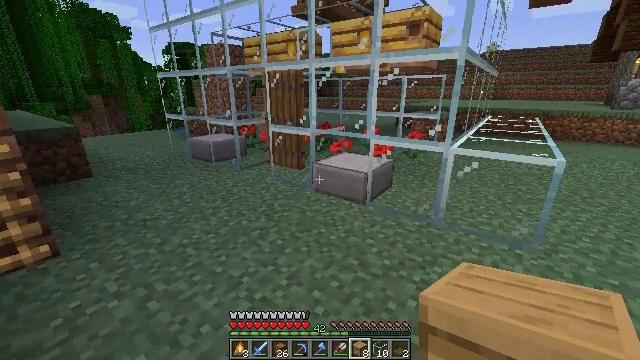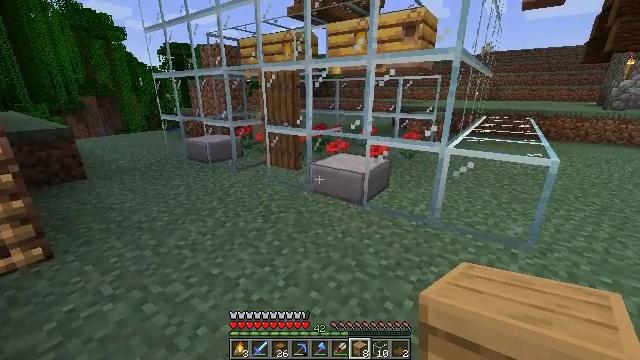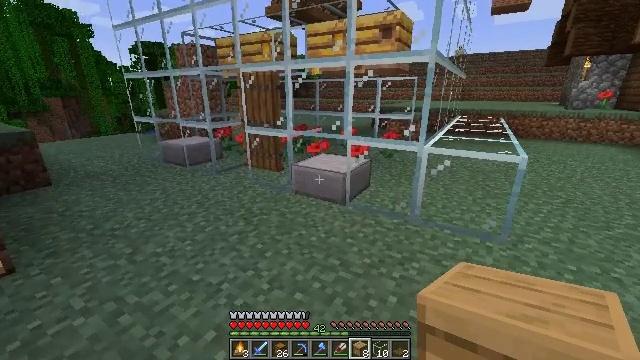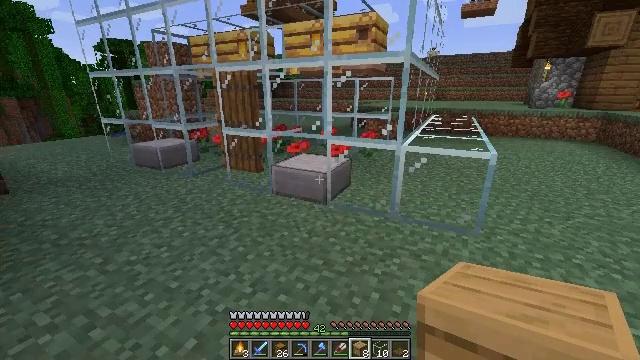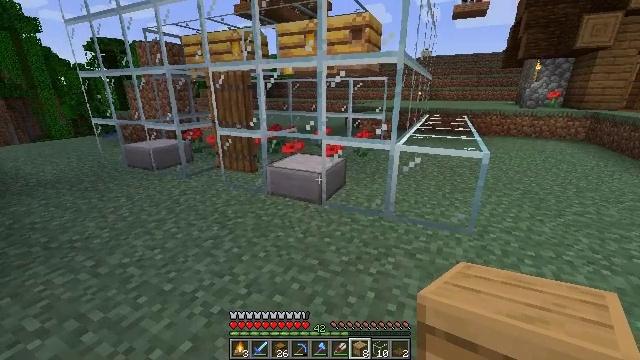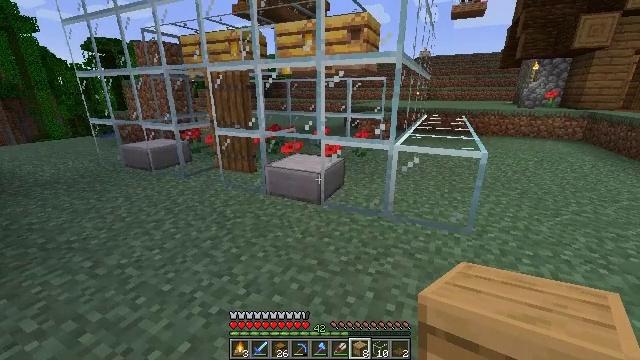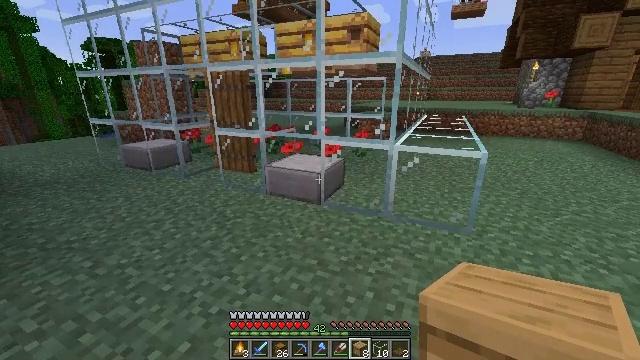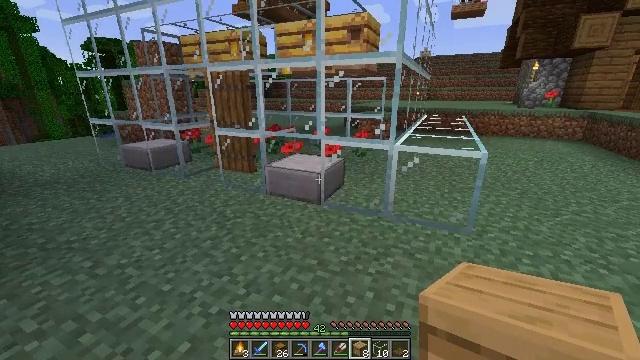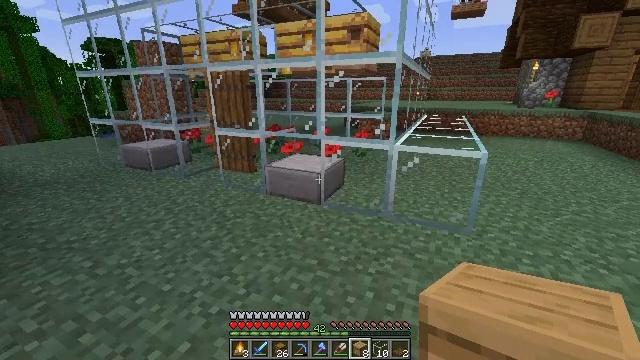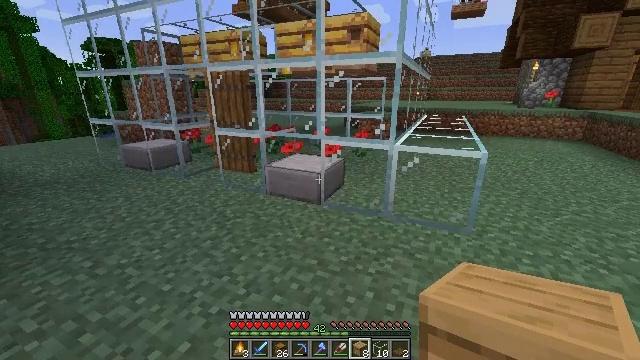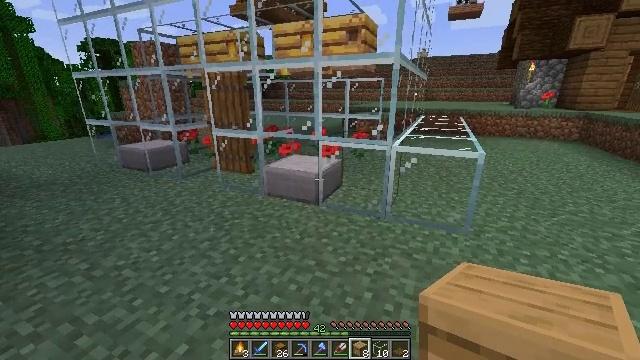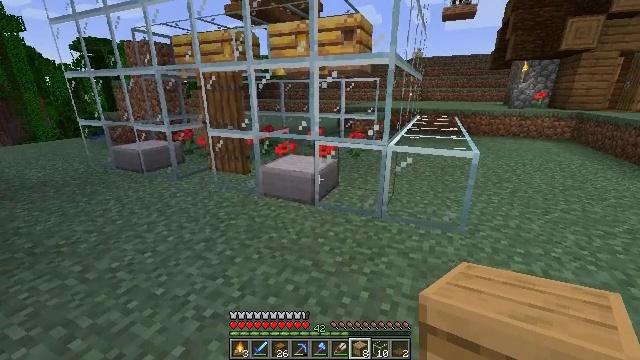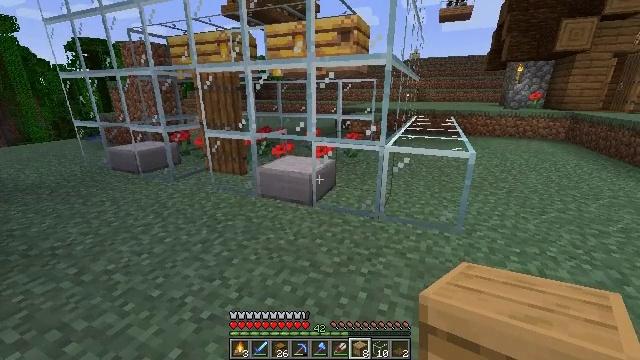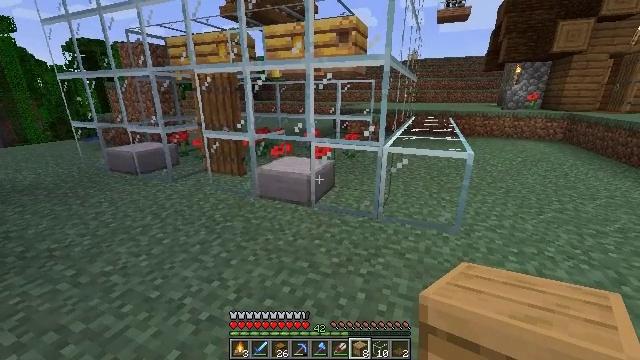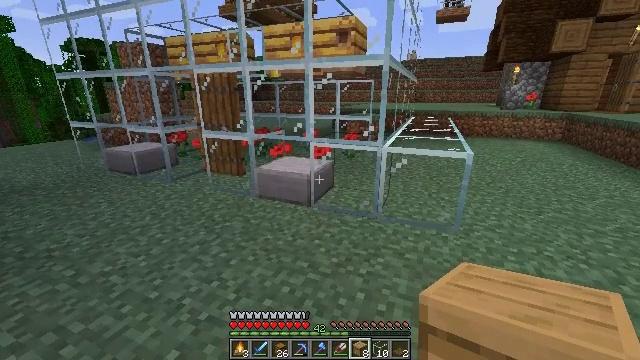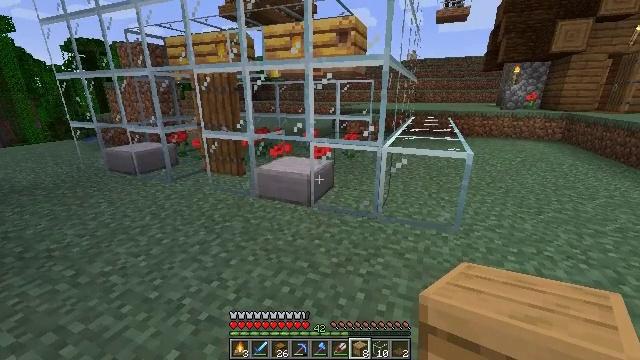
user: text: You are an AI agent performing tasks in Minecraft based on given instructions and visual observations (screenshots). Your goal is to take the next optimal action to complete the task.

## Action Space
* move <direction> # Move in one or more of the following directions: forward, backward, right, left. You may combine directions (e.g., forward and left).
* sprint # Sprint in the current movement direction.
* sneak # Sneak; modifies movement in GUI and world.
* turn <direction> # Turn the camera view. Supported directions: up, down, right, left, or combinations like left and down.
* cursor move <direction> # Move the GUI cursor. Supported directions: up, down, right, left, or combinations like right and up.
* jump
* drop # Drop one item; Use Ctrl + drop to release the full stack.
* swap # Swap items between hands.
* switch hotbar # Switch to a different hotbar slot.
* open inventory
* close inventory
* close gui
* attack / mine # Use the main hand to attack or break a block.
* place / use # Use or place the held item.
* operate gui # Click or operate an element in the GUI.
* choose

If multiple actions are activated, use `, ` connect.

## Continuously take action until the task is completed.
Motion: motion action
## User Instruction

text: Shatter the glass to collect it.
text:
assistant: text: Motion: no_op
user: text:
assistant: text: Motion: turn right
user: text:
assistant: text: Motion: turn right
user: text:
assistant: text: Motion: turn right
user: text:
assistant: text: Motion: no_op
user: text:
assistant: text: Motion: no_op
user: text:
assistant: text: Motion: no_op
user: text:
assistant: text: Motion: no_op
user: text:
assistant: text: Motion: no_op
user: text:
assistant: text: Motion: no_op
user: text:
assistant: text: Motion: no_op
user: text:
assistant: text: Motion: no_op
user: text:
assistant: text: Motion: no_op
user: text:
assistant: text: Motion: no_op
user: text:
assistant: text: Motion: no_op
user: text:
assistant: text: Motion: no_op
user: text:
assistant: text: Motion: no_op
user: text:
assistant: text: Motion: no_op
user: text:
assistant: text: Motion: no_op
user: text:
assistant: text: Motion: no_op
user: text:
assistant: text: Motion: no_op
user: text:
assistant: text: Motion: no_op
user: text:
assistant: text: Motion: turn right
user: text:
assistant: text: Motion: no_op
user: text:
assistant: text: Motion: turn right
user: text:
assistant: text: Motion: turn right
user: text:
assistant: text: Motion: move forward, turn right
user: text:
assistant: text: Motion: move forward
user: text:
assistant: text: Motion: move forward
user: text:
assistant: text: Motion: move forward